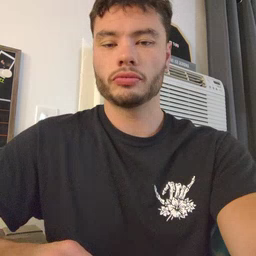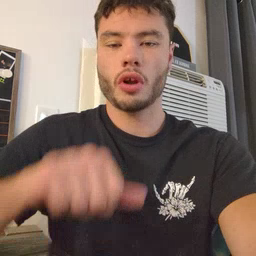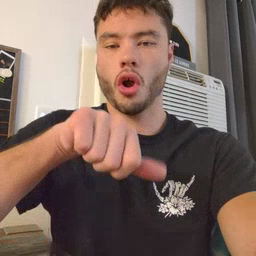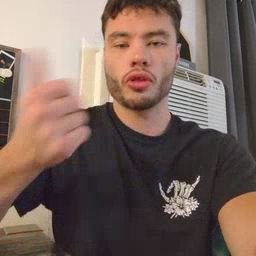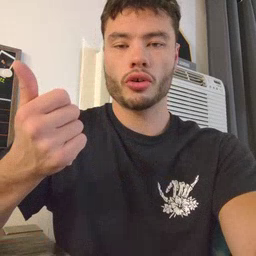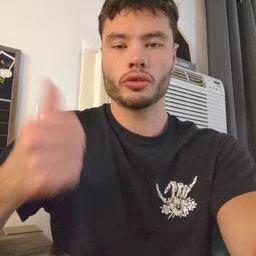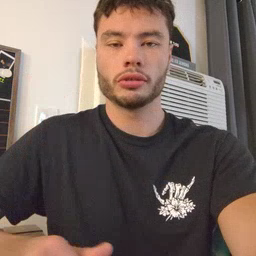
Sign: another